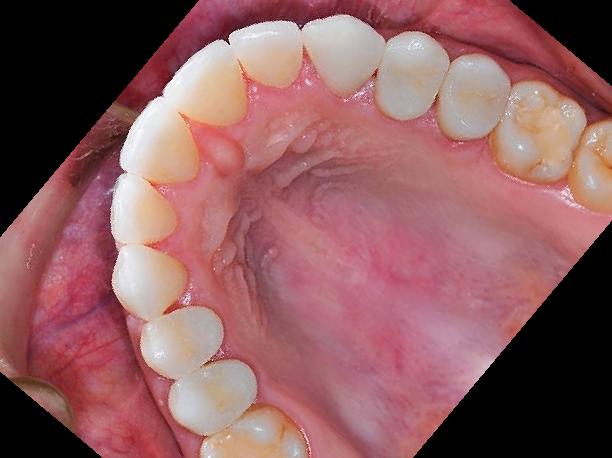
Condition: Gingivitis